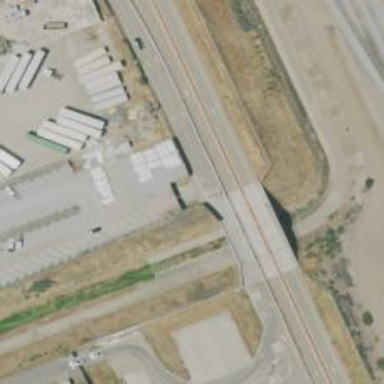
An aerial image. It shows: Bridge over motor racing track.